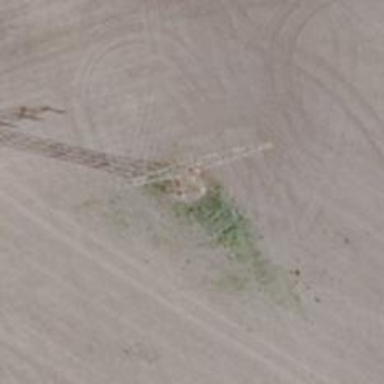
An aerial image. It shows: Power tower.